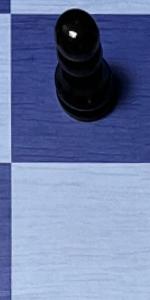
Label: Empty